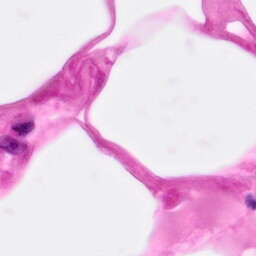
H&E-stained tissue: Pancreatic